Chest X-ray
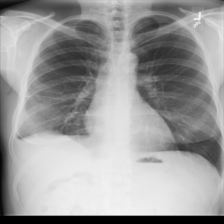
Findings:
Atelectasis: negative
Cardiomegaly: negative
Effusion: negative
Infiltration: negative
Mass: negative
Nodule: negative
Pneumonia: negative
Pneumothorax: negative
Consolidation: negative
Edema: negative
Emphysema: negative
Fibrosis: negative
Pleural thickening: positive
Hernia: negative